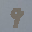
Label: 9